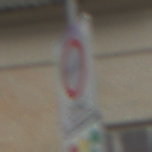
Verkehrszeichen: BeginnUmweltzone
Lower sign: FreistellungVomVerkehrsverbot1
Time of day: MorningAfternoon
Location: Outdoor (Nature)
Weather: PartlyCloudy
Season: Autumn
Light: Natural